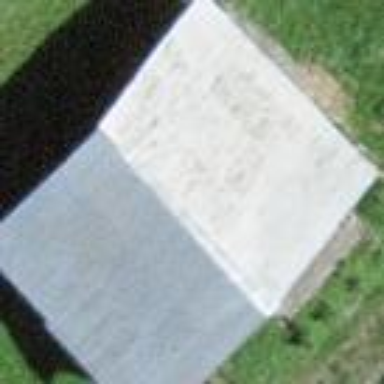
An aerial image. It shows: Rural barn.